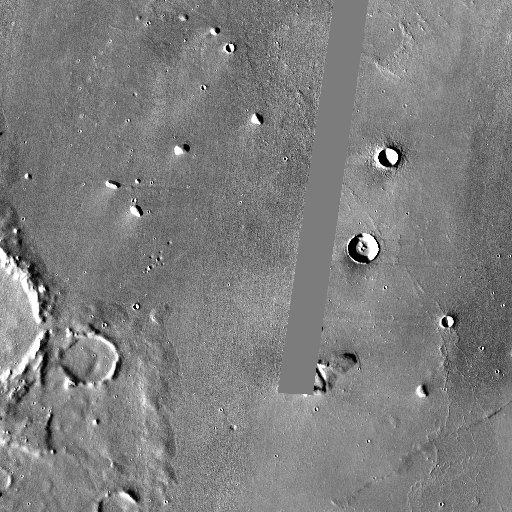
Crater classes present: Background, Other, Buried